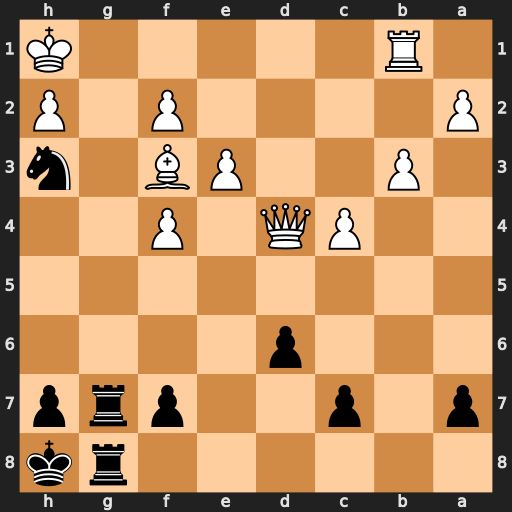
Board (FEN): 6rk/p1p2prp/3p4/8/2PQ1P2/1P2PB1n/P4P1P/1R5K
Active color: b
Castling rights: -
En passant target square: -
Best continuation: Nxf2#